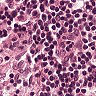
Metastatic tissue present: no